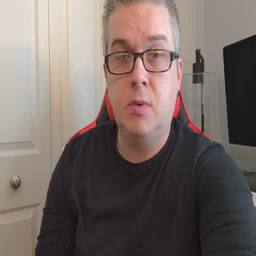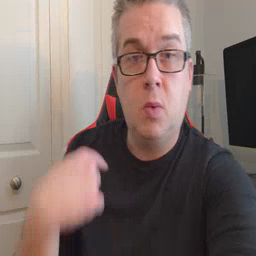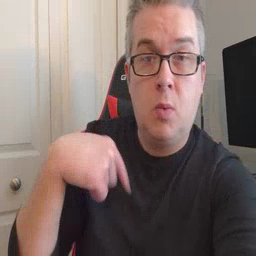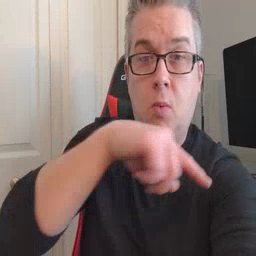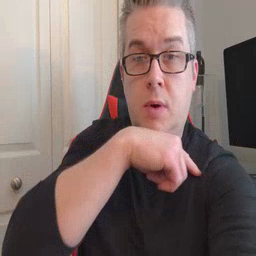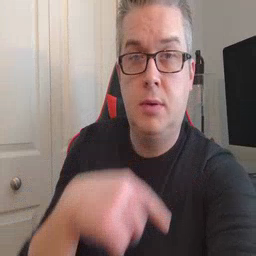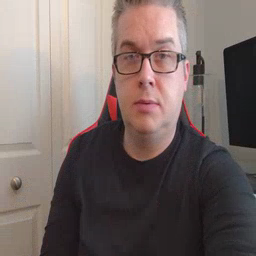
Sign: weus